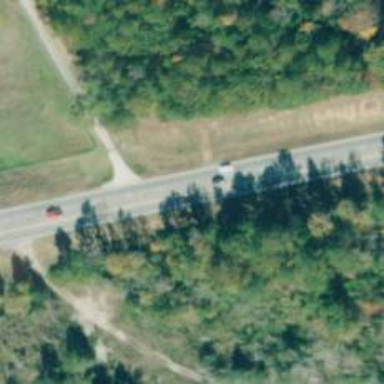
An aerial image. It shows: Asphalt trunk highway.